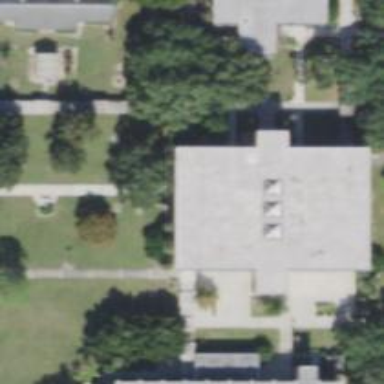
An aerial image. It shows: College building.